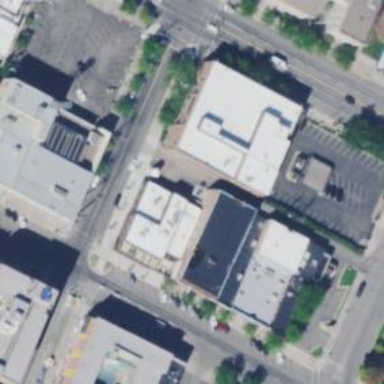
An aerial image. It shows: Commercial building.